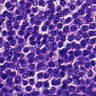
Metastatic tissue present: no